高三 · 代数
函数 $f(x)=\mathrm{e}^{|x|}-2|x|-1$ 的图象大致为 ( )
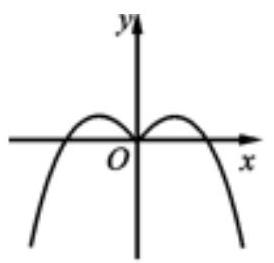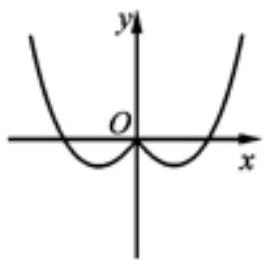
A.B.D. 
答案: C